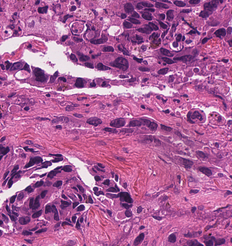
Tumor epithelial tissue: yes
Tumor-associated stroma tissue: yes
Normal tissue: no